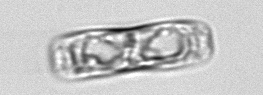
Label: pennate_morphotype1